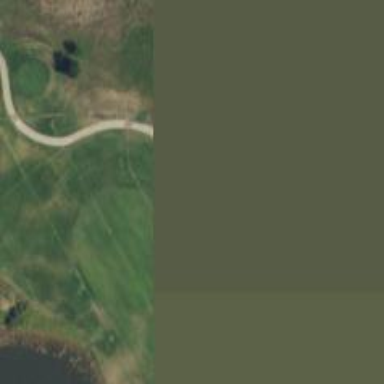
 known as golf cart path. It is intended for easy navigation for golf carts."